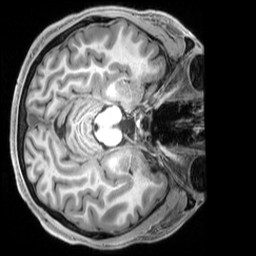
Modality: T1w
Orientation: axial
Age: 26
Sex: male
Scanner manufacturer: siemens
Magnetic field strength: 3 T
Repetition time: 2.3 s
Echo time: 0.00229 s